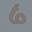
Label: 6